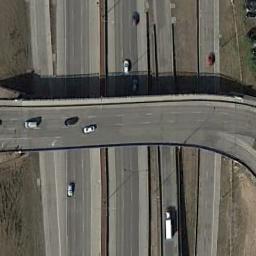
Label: overpass